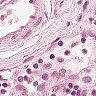
Metastatic tissue present: no